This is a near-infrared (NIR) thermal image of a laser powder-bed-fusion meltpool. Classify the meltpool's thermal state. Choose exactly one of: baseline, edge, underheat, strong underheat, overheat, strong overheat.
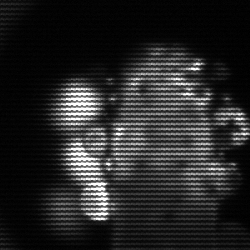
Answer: strong underheat